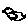
Label: bird